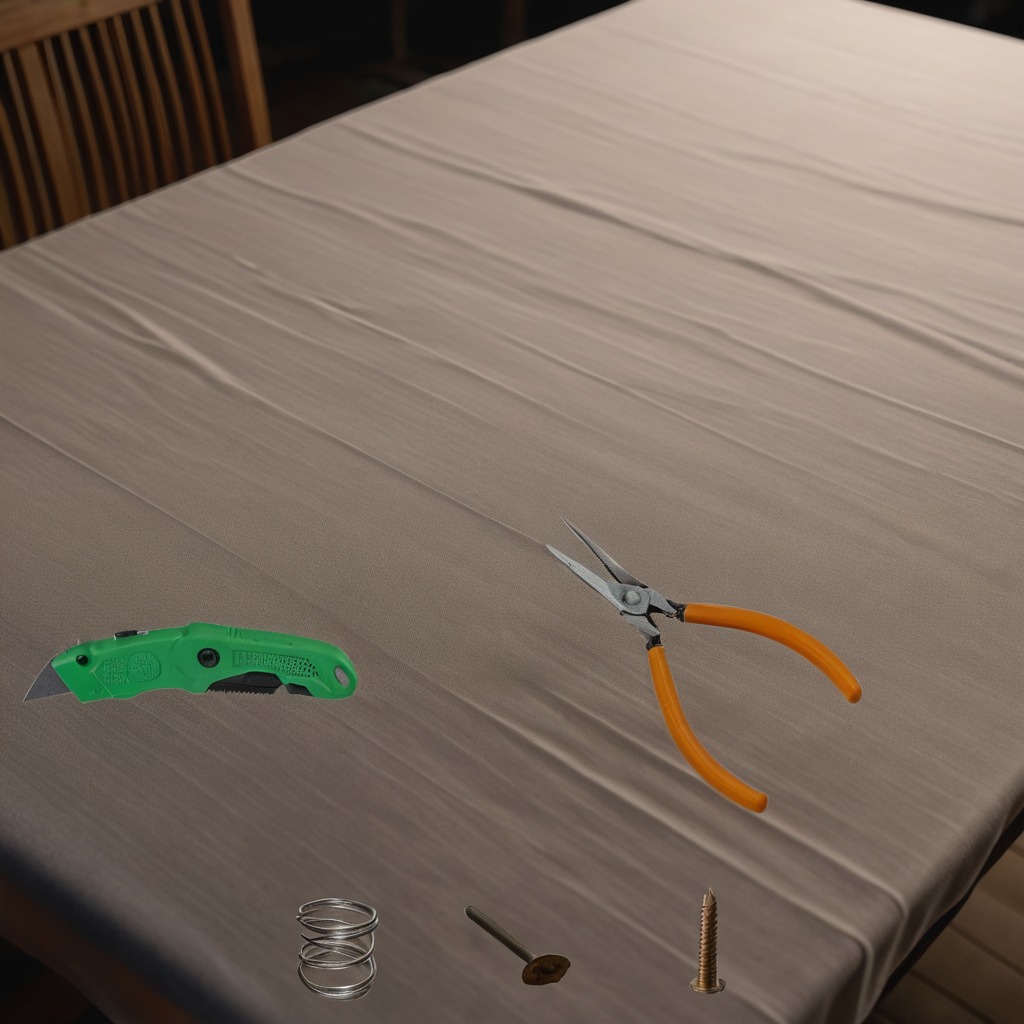
A coiled metal spring is lying on a wooden table.